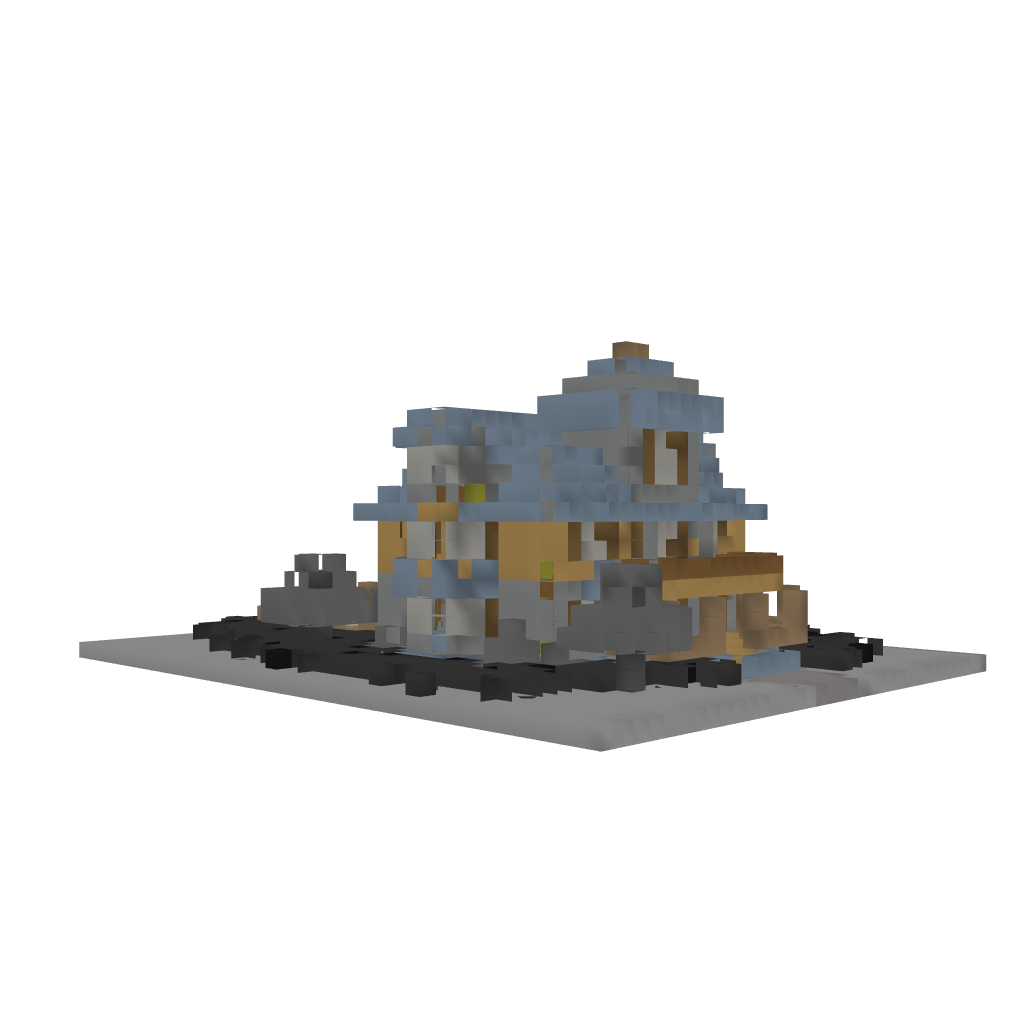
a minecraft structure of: Victorian House | 1.6.2